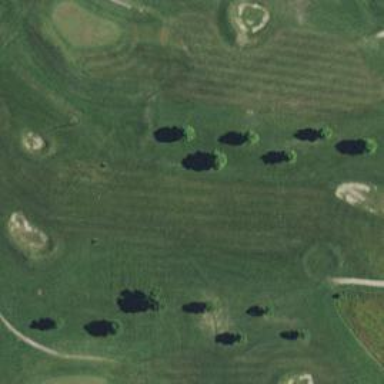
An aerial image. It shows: Scenic golf fairway.